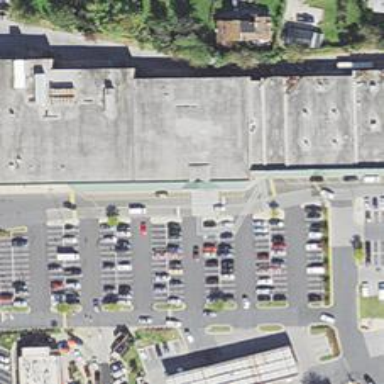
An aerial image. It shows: Building that houses supermarket.